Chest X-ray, AP view. Patient: 63 years old, sex M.
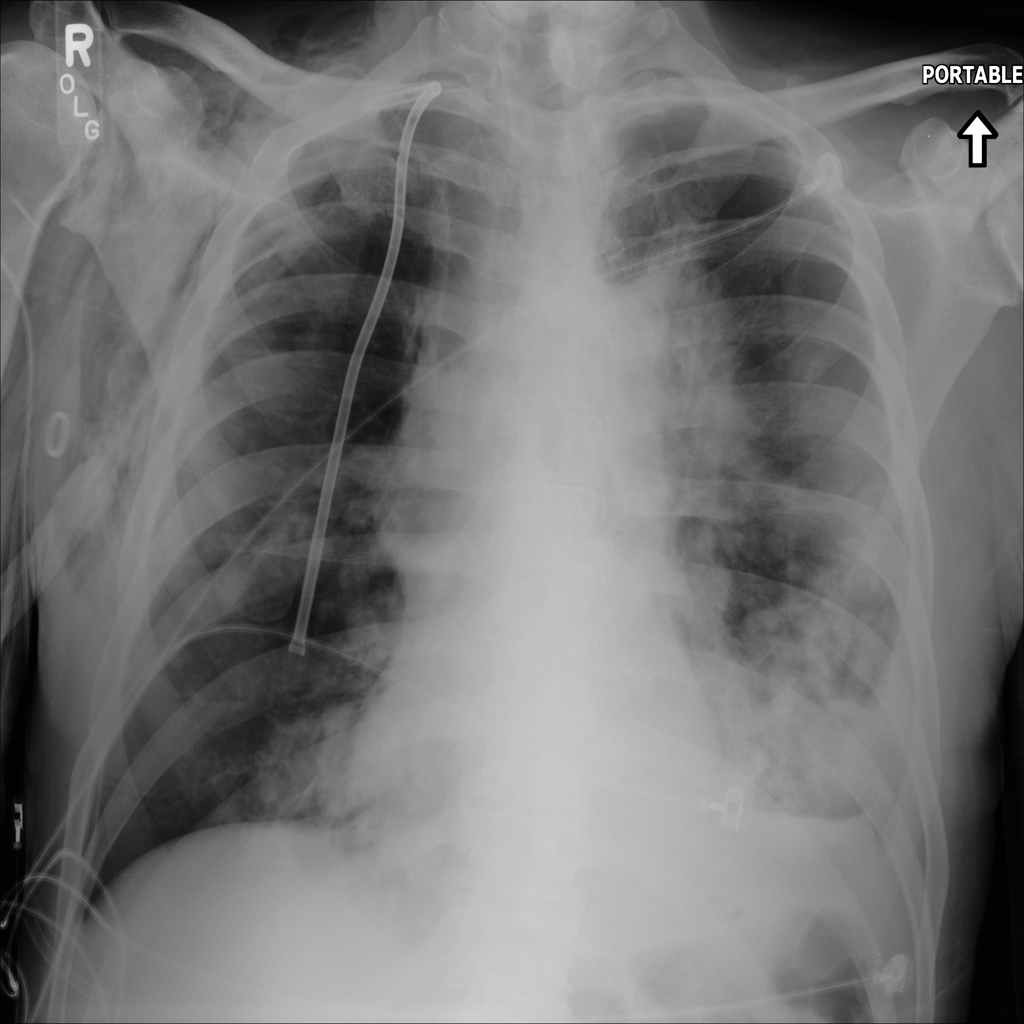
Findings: Mass